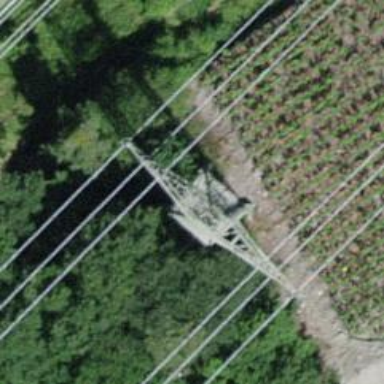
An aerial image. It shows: Power tower.